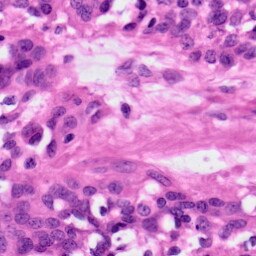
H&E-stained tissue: Ovarian